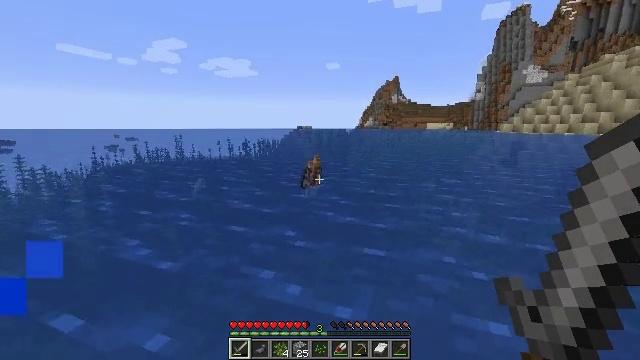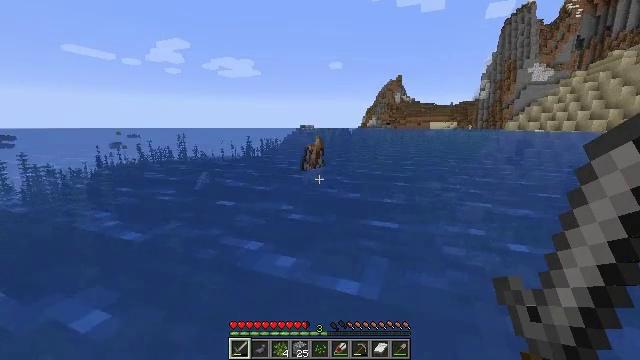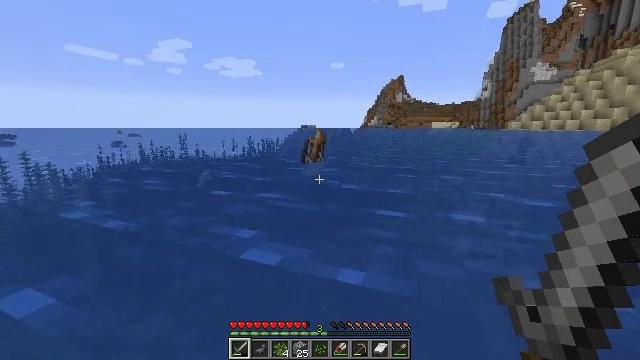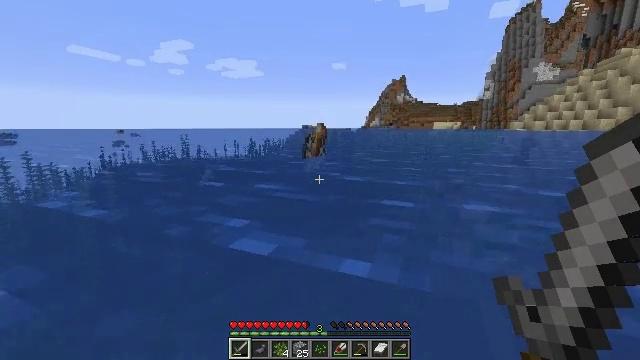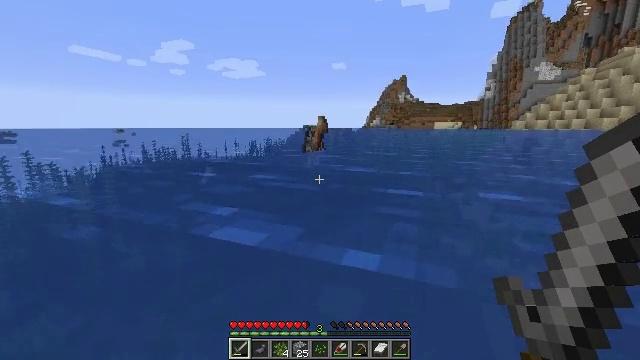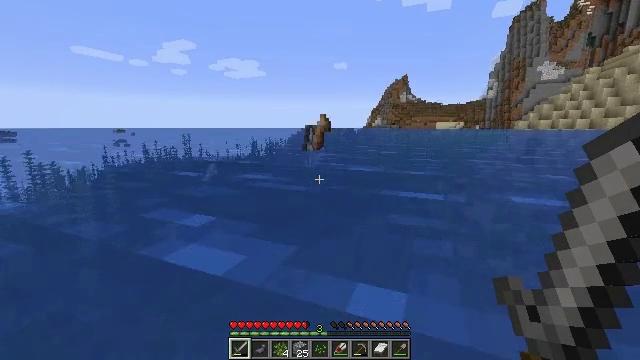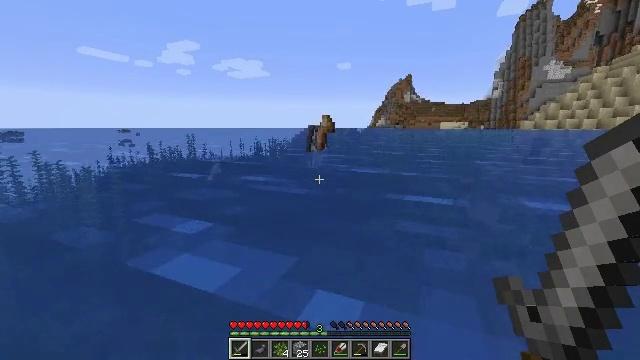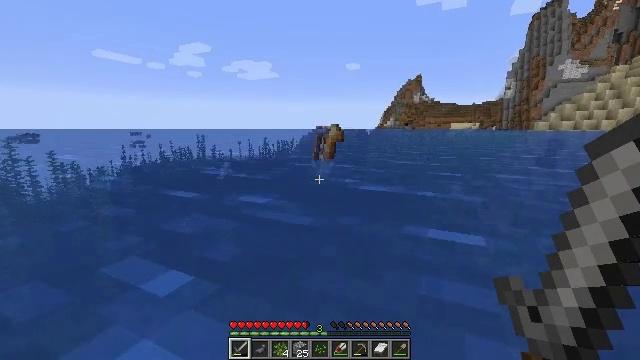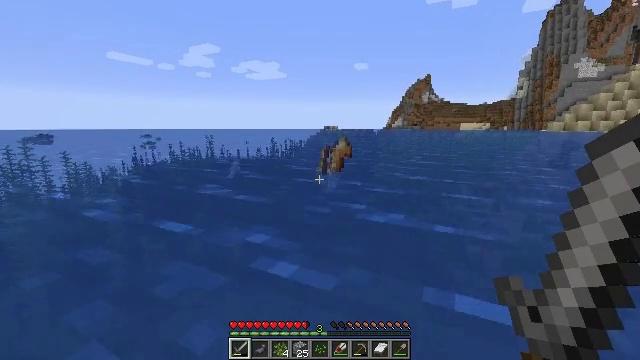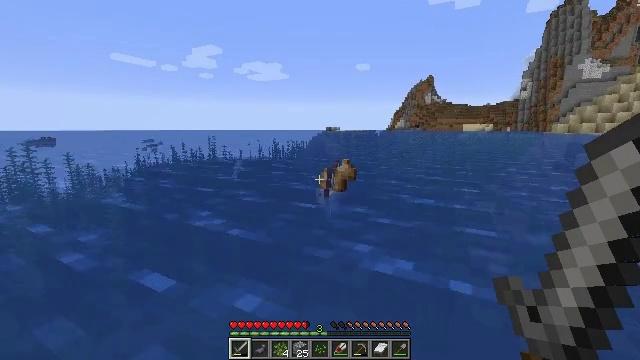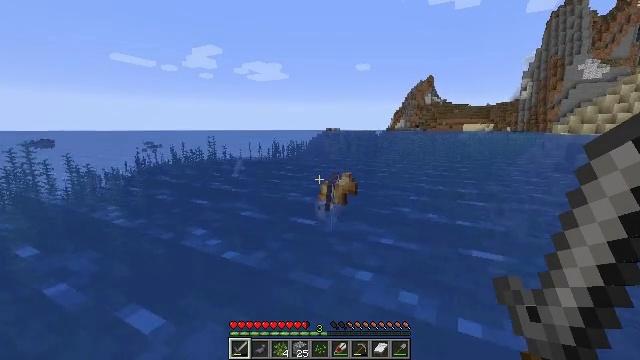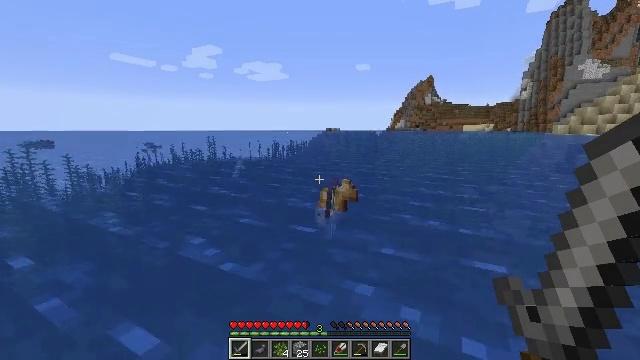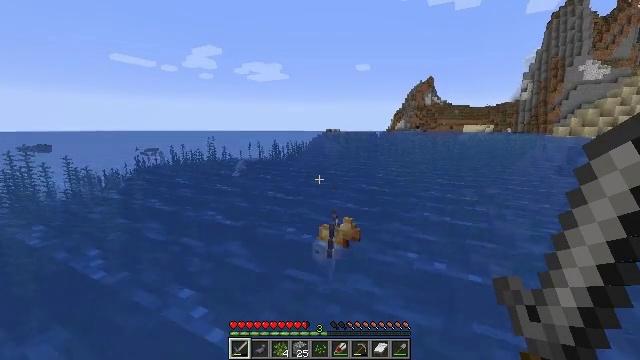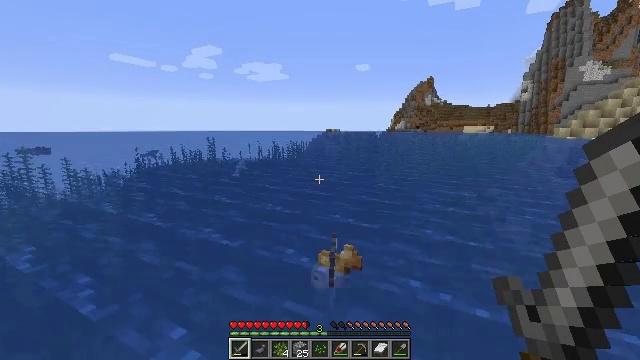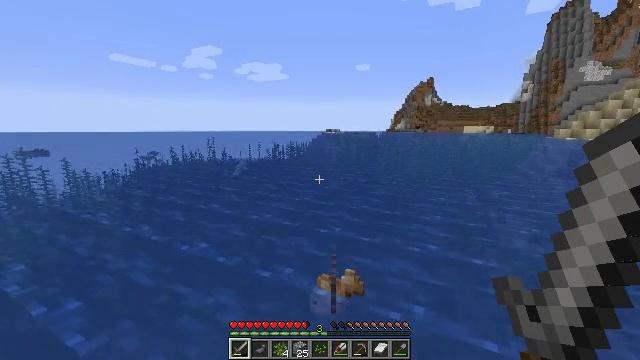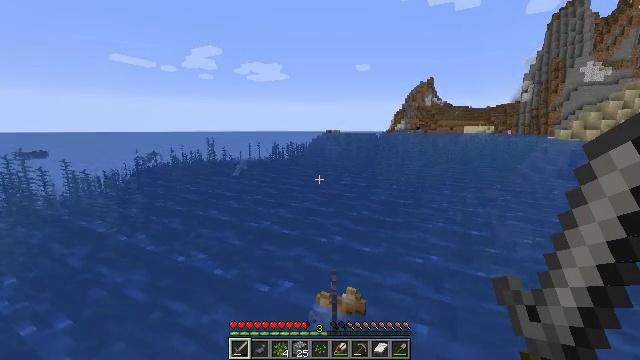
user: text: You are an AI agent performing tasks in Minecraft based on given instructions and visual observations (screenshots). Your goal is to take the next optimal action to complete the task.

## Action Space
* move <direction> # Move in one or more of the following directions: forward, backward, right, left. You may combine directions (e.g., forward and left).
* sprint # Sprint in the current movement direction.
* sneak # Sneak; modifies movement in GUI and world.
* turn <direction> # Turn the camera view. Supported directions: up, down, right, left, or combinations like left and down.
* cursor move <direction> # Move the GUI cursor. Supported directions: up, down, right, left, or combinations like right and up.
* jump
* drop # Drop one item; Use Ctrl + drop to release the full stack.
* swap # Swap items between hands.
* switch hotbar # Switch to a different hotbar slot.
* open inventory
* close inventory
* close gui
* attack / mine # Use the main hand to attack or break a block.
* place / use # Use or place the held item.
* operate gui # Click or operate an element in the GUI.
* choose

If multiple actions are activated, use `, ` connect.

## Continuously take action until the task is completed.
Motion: motion action
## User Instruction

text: Kill mobs in water.
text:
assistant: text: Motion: move forward
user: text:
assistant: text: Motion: move forward
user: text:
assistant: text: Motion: move forward
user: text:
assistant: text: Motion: move forward, jump
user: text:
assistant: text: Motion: move forward, jump
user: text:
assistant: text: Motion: move forward, jump
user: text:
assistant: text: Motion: move forward, turn left, jump
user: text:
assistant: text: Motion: move forward, turn left, jump
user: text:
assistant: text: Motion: move forward, jump
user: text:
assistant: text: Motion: move forward, jump
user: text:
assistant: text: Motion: move forward, jump
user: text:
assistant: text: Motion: move forward, jump
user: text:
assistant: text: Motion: move forward, jump
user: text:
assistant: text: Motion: move forward
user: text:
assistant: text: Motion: move forward
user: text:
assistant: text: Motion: move forward
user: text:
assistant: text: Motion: move forward
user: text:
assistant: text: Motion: move forward
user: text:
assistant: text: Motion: move forward
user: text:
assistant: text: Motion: move forward
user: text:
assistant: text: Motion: move forward
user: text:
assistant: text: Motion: move forward
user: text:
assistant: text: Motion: move forward
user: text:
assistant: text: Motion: move forward
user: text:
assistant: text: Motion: move forward
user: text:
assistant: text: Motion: move forward
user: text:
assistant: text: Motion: move forward
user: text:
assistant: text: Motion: move forward and move left
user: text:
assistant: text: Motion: move left
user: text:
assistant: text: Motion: move left